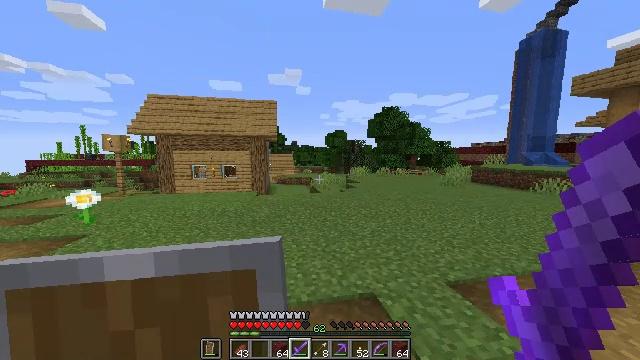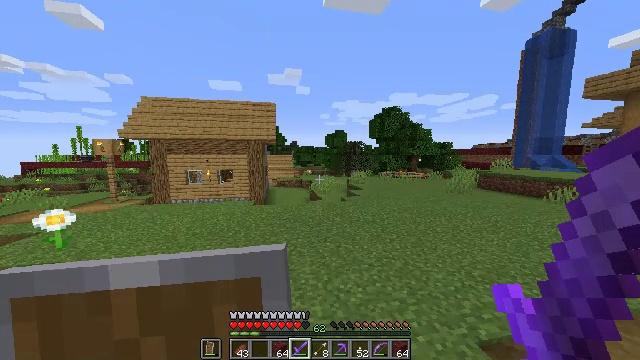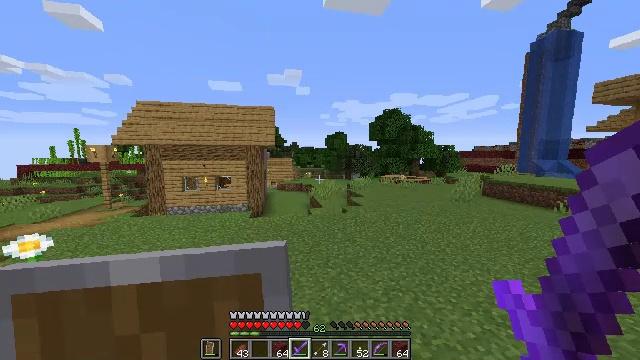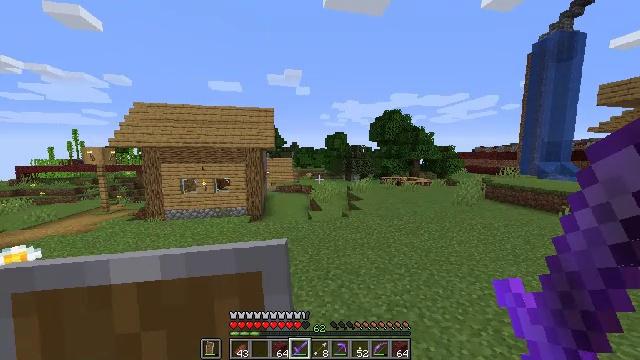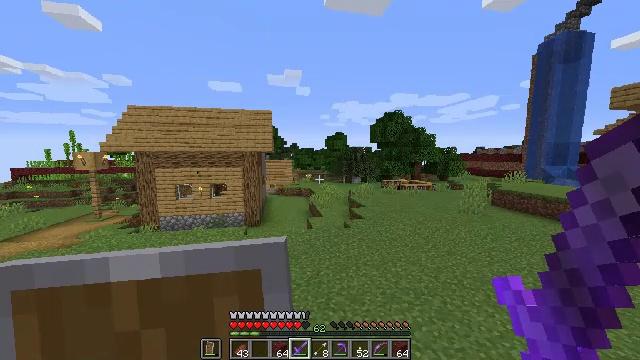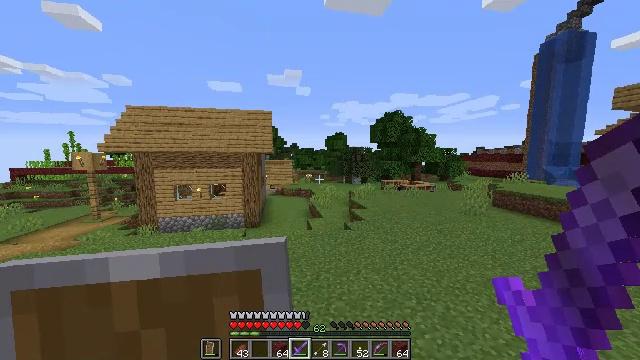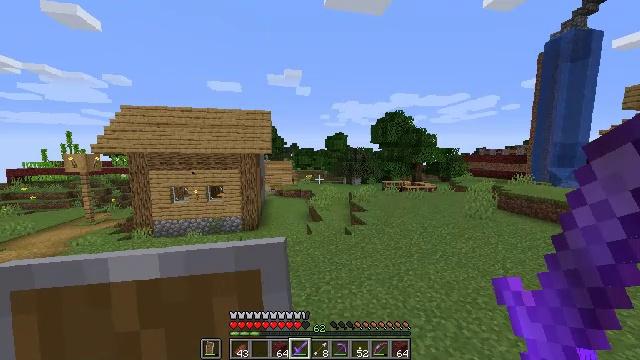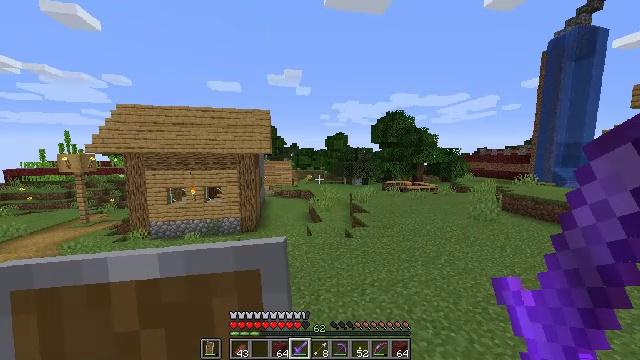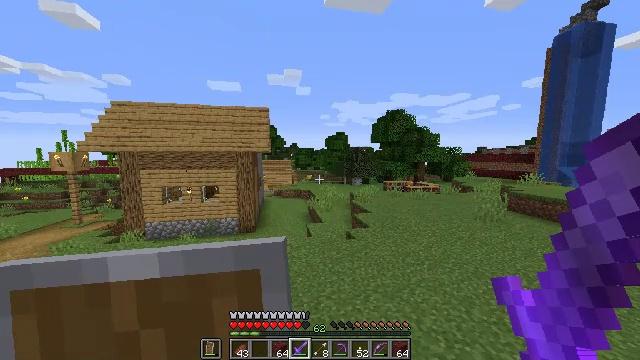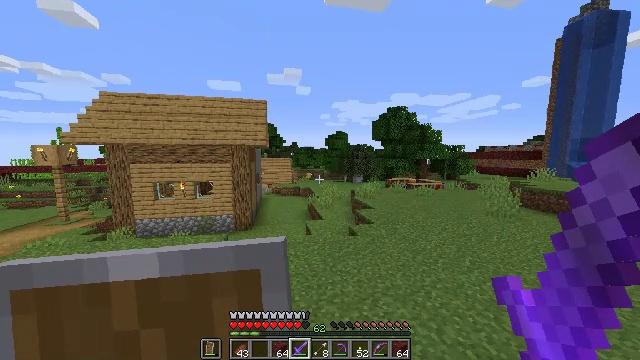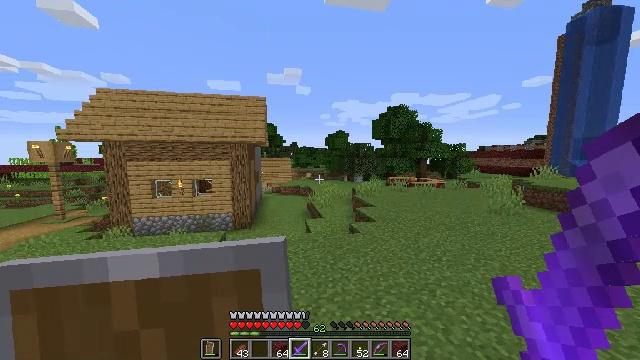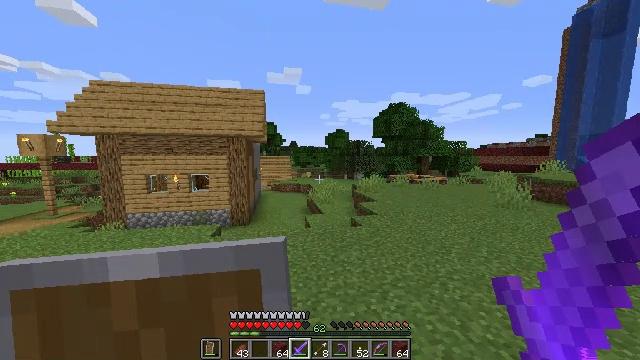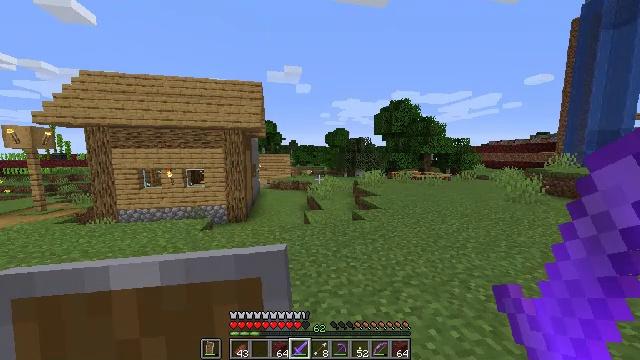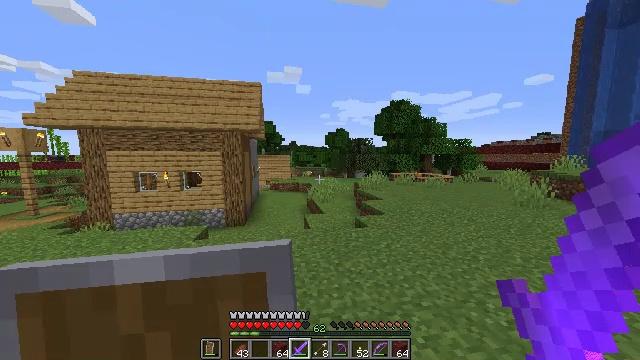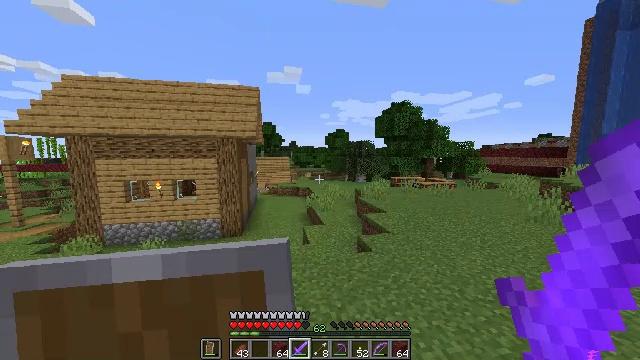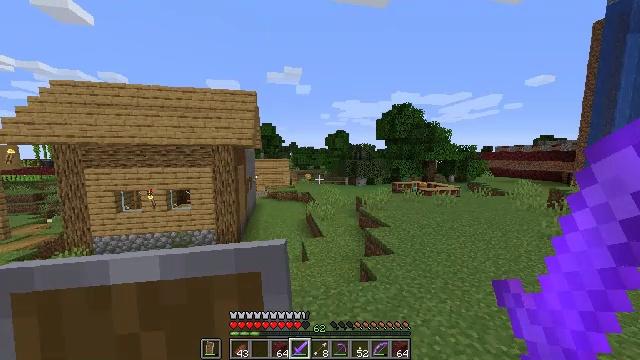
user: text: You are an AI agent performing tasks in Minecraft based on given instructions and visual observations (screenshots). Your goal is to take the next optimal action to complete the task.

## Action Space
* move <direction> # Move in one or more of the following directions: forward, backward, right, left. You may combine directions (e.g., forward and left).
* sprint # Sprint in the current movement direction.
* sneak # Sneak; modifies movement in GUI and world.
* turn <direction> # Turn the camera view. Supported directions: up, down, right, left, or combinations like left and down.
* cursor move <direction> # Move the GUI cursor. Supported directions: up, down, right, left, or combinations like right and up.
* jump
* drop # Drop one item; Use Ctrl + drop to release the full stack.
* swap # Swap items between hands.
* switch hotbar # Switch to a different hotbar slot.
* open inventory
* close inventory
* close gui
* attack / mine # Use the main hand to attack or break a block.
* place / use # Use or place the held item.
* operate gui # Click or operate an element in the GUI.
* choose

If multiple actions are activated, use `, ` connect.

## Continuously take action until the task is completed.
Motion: motion action
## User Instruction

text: Retrieve the ender chest safely.
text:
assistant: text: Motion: move forward, jump
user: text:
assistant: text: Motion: move forward, jump
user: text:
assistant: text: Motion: move forward, jump
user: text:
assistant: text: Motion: move forward, jump
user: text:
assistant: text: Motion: move forward, jump
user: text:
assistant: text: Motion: move forward, jump
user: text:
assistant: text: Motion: move forward, jump
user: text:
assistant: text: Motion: move forward, jump
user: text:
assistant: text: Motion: move forward, jump
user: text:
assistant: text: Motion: move forward, jump
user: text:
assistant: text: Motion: move forward, jump
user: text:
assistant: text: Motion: move forward, jump
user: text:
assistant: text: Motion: move forward, jump
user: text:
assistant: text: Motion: move forward, jump
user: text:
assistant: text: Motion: move forward, jump
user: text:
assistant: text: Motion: move forward, jump
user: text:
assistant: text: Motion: move forward, jump
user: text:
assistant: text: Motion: move forward, jump
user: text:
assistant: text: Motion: move forward, jump
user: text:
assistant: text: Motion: move forward, jump
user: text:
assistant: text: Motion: move forward, jump
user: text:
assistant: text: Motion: move forward, jump
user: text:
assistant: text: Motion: move forward, jump
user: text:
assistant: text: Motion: move forward, jump
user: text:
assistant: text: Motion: move forward, jump
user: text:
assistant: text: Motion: move forward, jump
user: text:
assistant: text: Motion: move forward, jump
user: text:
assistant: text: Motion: move forward, jump
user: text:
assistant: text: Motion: move forward, jump
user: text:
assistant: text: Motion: move forward, jump